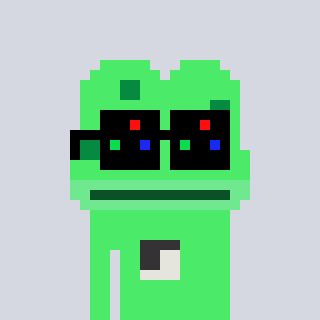
a pixel art character with square black sunglasses, a frog-shaped head and a teal-colored body on a cool background